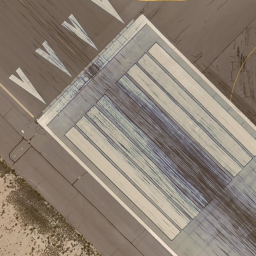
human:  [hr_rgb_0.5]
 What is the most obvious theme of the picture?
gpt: runway